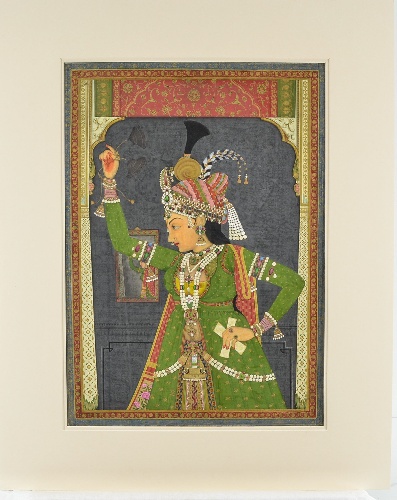
Artist: Ramji
Date: late 18th century
Object type: Painting
Classification: Paintings
Medium: Opaque watercolor, gold and silver on paper
Culture: India (Jaipur, Rajasthan)
Dimensions: Image: 19 13/16 × 13 9/16 in. (50.3 × 34.4 cm)
Mount (historic): 27 13/16 in. × 21 7/16 in. (70.6 × 54.5 cm)
Department: Asian Art
Credit line: Gift of Evelyn Kranes Kossak, The Kronos Collections, 2017
Accession year: 2017
Repository: Metropolitan Museum of Art, New York, NY
Tags: Dresses|Profiles|Women